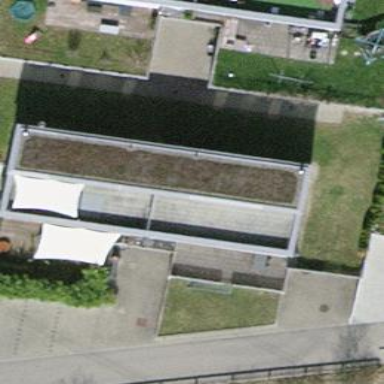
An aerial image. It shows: House with flat roof.